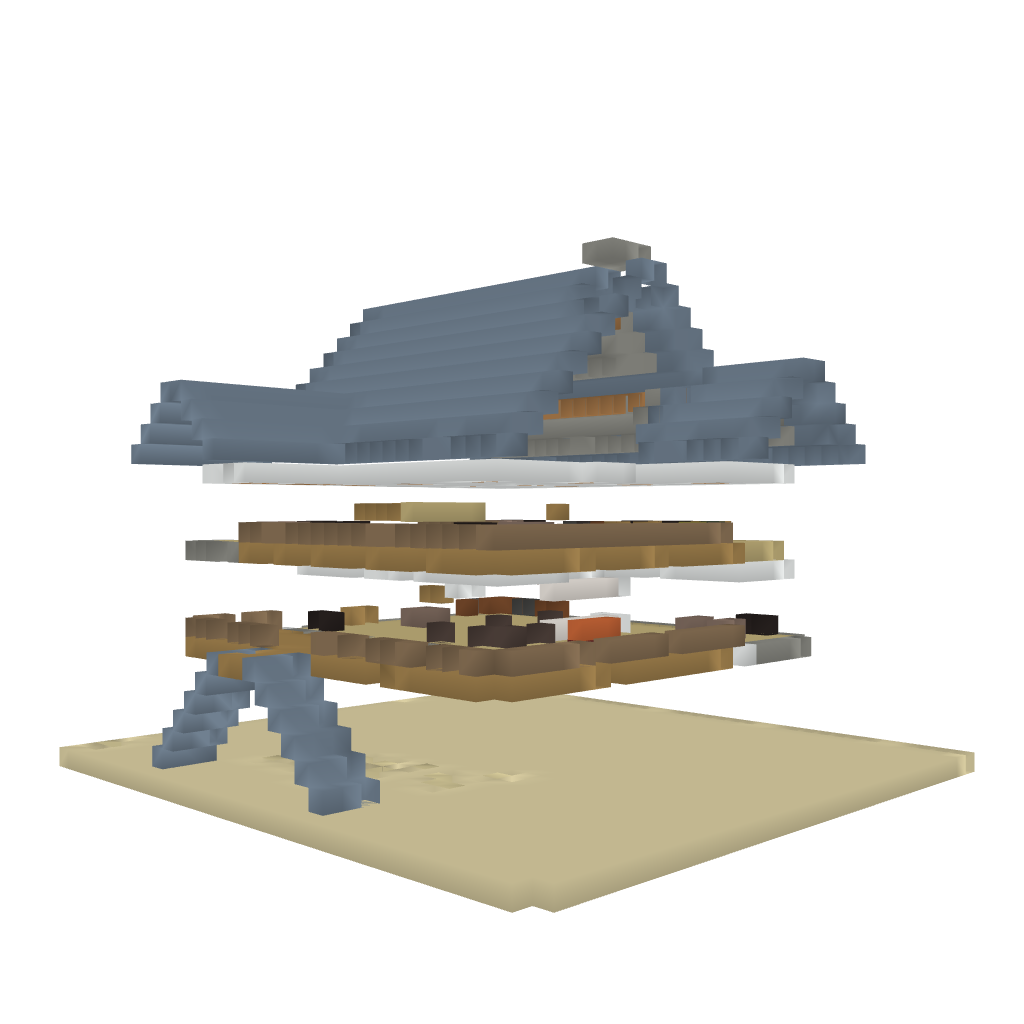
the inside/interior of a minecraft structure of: Beach House